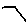
Label: hexagon